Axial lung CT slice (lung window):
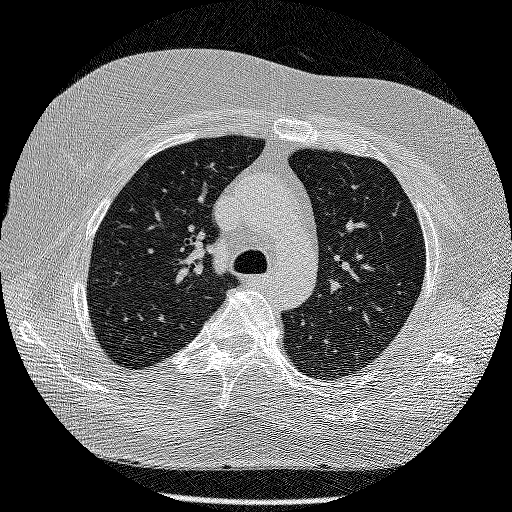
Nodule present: no